Question: I'm trying to add scroll bars in both x and y but I only can add y-scroll.
At the moment, my gridview is showing only partial data, it is missing 3-4 columns so I really need to use x-scroll. I've tried "overflow-x: scroll;" but it doesn't work.
My source code
'''
<div style= "overflow-x:scroll; Overflow:scroll; max-height: 150px; width: 800px">
<asp:GridView ID="GridViewUpBus" runat="server" AutoGenerateColumns="False" Font-Names="Arial" Font-Size="Small" HorizontalAlign="Center">
<Columns>
<asp:BoundField DataField="SubCatID" HeaderText="Sub category ID">
<ItemStyle Width="10%" />
</asp:BoundField>
'''
If I run, it looks like this. 2 more columns are not showing

Could it be achieved by not using javascript? If I need to use "jquery-1.4.1.js" or "gridviewScroll.min.js" where can I download it? Sorry I'm pretty new to programming and I don't really know how to use javascript or jquery.
It'd be great if I could add boarder lines in the gridview. Thanks in advance!
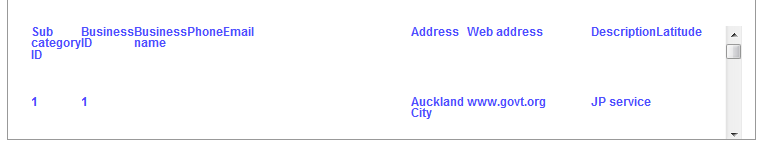
Answer: CSS is case sensitive so 'Overflow' wont work but 'overflow' will. Try
'''
<div style= "overflow:auto; max-height: 150px; width: 800px">
'''
to only apply croll bars if needed or:
'''
<div style= "overflow:scroll; max-height: 150px; width: 800px">
'''
to always have scrollbars.
Finally, avoid using inline style, apply it as a class instead.